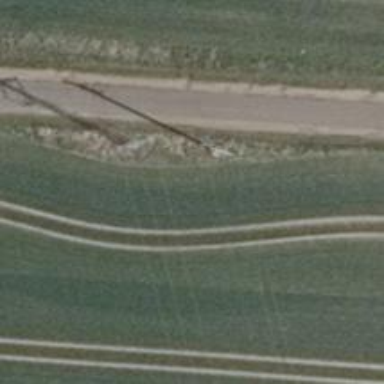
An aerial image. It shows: Power pole.